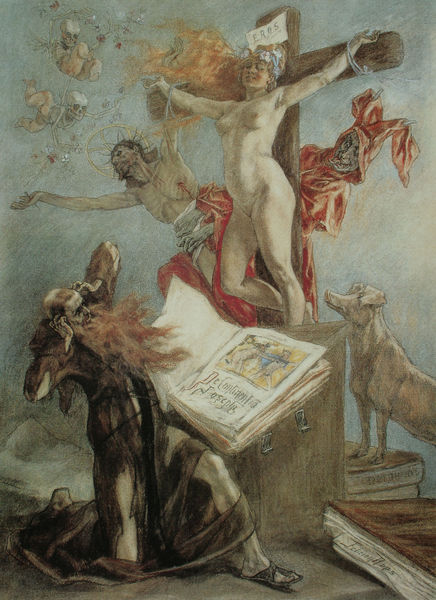
Titel: Die Versuchung des Heiligen Antonius
Künstler: Félicien Rops
Standort: Brüssel
Institution: Bibliothèque Royale Albert Ier, Cabinet des Estampes
Schlagwörter: akt, blau, dunkel, feuer, gemälde, haut, himmel, mann, nackt, weiß, wolken, gelb, ocker, bewegung, blumen, braun, brust, busen, frau, grau, haar, hell, holz, nase, orange, zeichnung, hund, rot, tier, tuch, beige, symbolismus, bart, blond, bibel, entsetzen, schädel, tod, vollbart, zerrissen, bild, hände, öl, wind, boden, gewand, haare, kutte, ohren, kinder, engel, putto, brüste, schrift, bücher, liebe, angst, sturm, karikatur, weiblich, lesen, podest, nägel, dünn, flucht, vanitas, blut, schwein, buch, kreuz, rippen, knien, schriften, dynamik, fliegend, wirr, altar, pult, femminismus, verzweiflung, sandale, verführung, heiligenschein, skelett, totenkopf, nimbus, christus, jesus, kreuzigung, stigmata, alptraum, teufel, versuchung, wollust, kniend, vision, eros, priester, bleich, mönch, venus, stapel, lesend, madonna, sünde, gekreuzigt, putti, belzebub, satan, dornenkrone, auferstehung, eber, josef, joseph, stürzen, heilige schrift, dämonen, hexe, gerippe, tonsur, rippe, verbrennung, eremit, vertikal, sau, biebel, skelette, zerfetzt, kreutz, parodie, inri, klammer, phren, uriel, zerissen, angebubden, blasphemie, blasphemisch, blasphemnie, kruzigung, scwwein, entsetzten, ketzer, antonius, engell, 20. jh., zwanzigstes jahrhundert, schweinehund